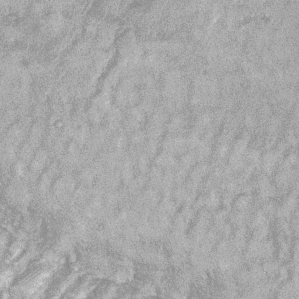
Label: frost